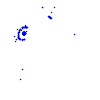
Particle: electron